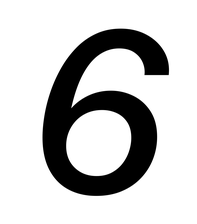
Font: InstrumentSans-Italic_Medium_Italic